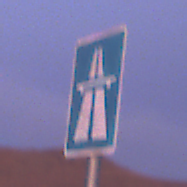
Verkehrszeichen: Autobahn
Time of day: Dawn
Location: Outdoor (Nature)
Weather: PartlyCloudy
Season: NotSpecified
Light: Natural